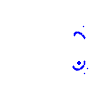
Particle: kaon